Question: >
<URL>
this is a snippet of code and I can't figure out what's wrong with it.
The if statement is evaluating the numbers incorrectly and going to "else".
'''
double m,k;
m = (y3-y1)/(x3-x1);
k = m*(-x1)+y1;
cout <<"
"<< m <<" "<< k << "
";
cout <<"
"<< ((-a)/b) <<" "<< c/b << "
";
if(m==((-a)/b) && k==c/b)
{
cout << "
Taisne sakrit ar kadu no trisstura malam!" << endl;
goto beigas;
}
else
cout << "
WRONG
";
'''
The user inputs values x1,y1,x3,y3,a,b,c - all are .
It seems to work fine only with "m". And it is strange that when I tried the following, the if statement was true with the same values:
'''
if(m==((-a)/b) && k<c/b)
'''
Here is a screenshot to get the whole problem:

The code starts after user has input all the values.
Thanks, any help would be greatly appreciated!
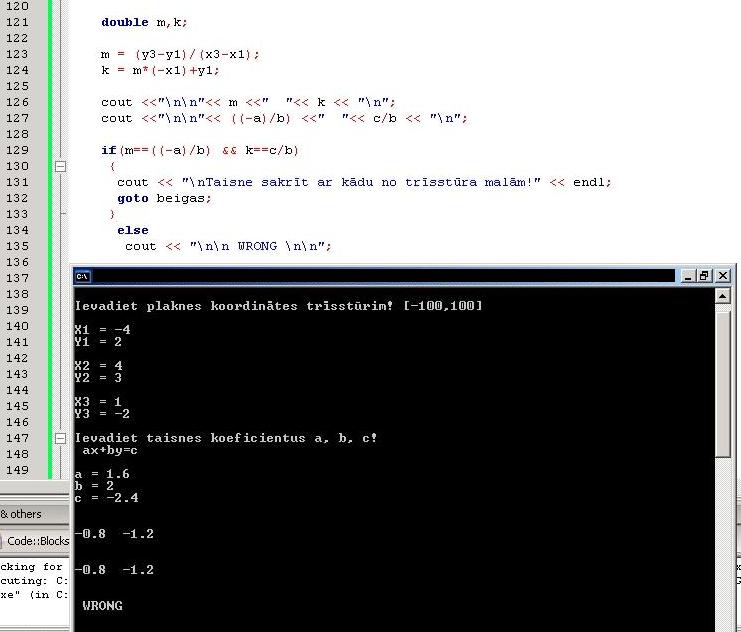
Answer: when you want to compare two floating points use a threshold like that one:
'''
double m = a/b;
if (abs(m - (a/b)) < 0.0001)
{
// execute code where m == a/b here
}
'''
so basically to compare float/double subtract them and make sure the result is less than certain threshold.